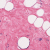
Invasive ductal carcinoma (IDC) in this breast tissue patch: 0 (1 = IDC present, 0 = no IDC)